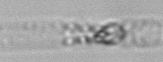
Label: Dactyliosolen_blavyanus